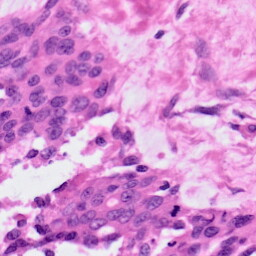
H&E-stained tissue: Ovarian